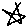
Label: star